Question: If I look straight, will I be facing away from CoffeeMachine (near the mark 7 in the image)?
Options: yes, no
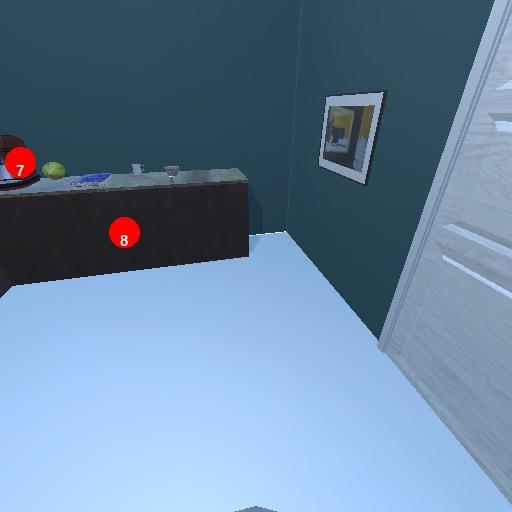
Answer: yes